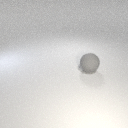
large gray rubber sphere